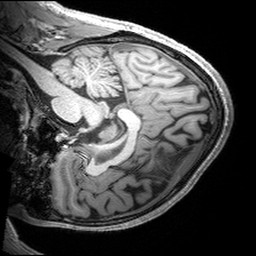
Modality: T1w
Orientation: sagittal
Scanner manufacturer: siemens
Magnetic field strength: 3 T
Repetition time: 2.53 s
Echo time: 0.00299 s